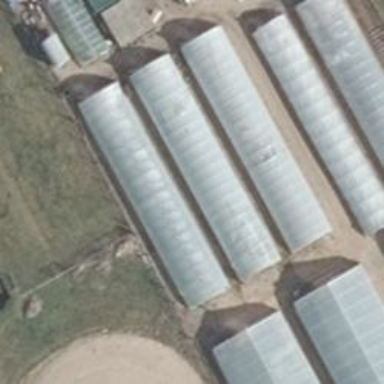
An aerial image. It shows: Greenhouse.